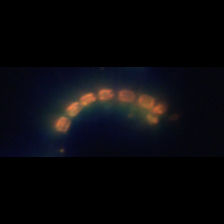
Taxon: Chaetoceros
Group: Diatoms